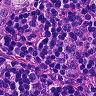
Metastatic tissue present: yes